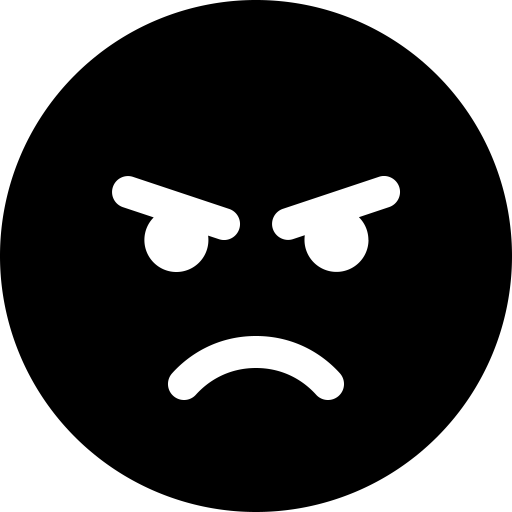
Tags: icon, FontAwesome, fa-icon, solid, face, angry